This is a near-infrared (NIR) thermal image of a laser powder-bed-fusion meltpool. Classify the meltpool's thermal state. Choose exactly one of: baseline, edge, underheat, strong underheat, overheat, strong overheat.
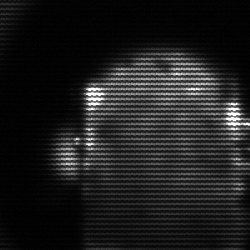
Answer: baseline